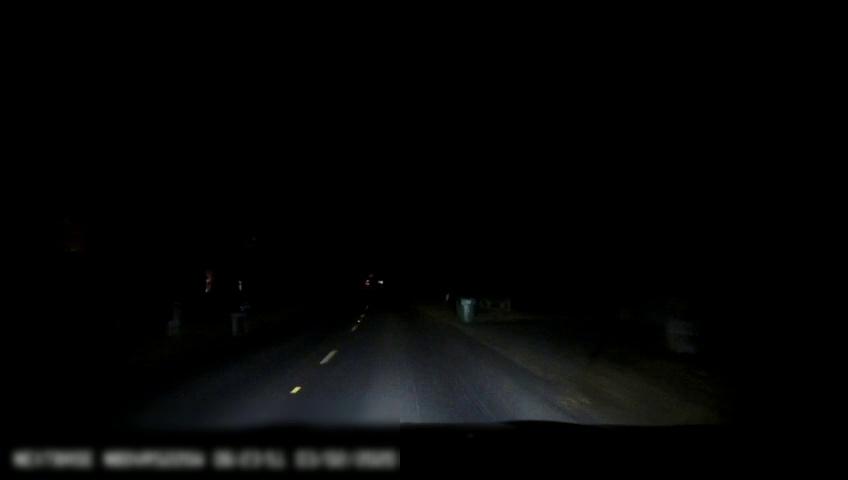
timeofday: Night
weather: Other
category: Drivable Space
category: Lanes | Alternate Lane